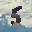
Label: 5